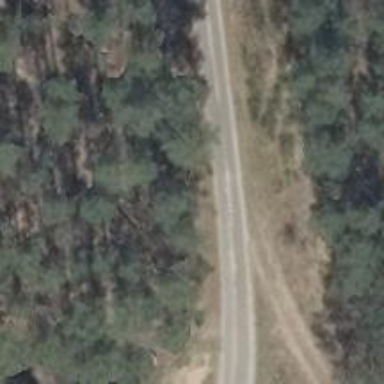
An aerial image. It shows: Unclassified asphalt road with grade1 tracktype.